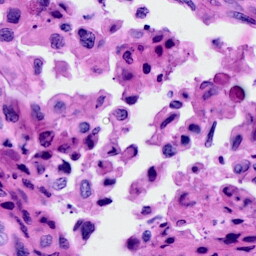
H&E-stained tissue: Cervix